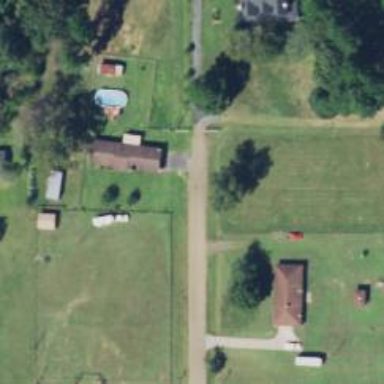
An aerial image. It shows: Driveway.